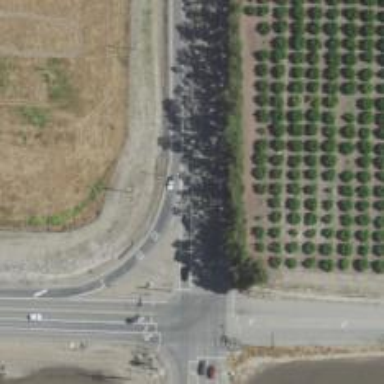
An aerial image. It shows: Secondary link road with asphalt surface.